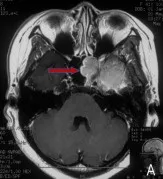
Changes of the pre- and post-operative meningioma. Before.
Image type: radiology (mri)